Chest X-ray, PA view. Patient: 49 years old, sex M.
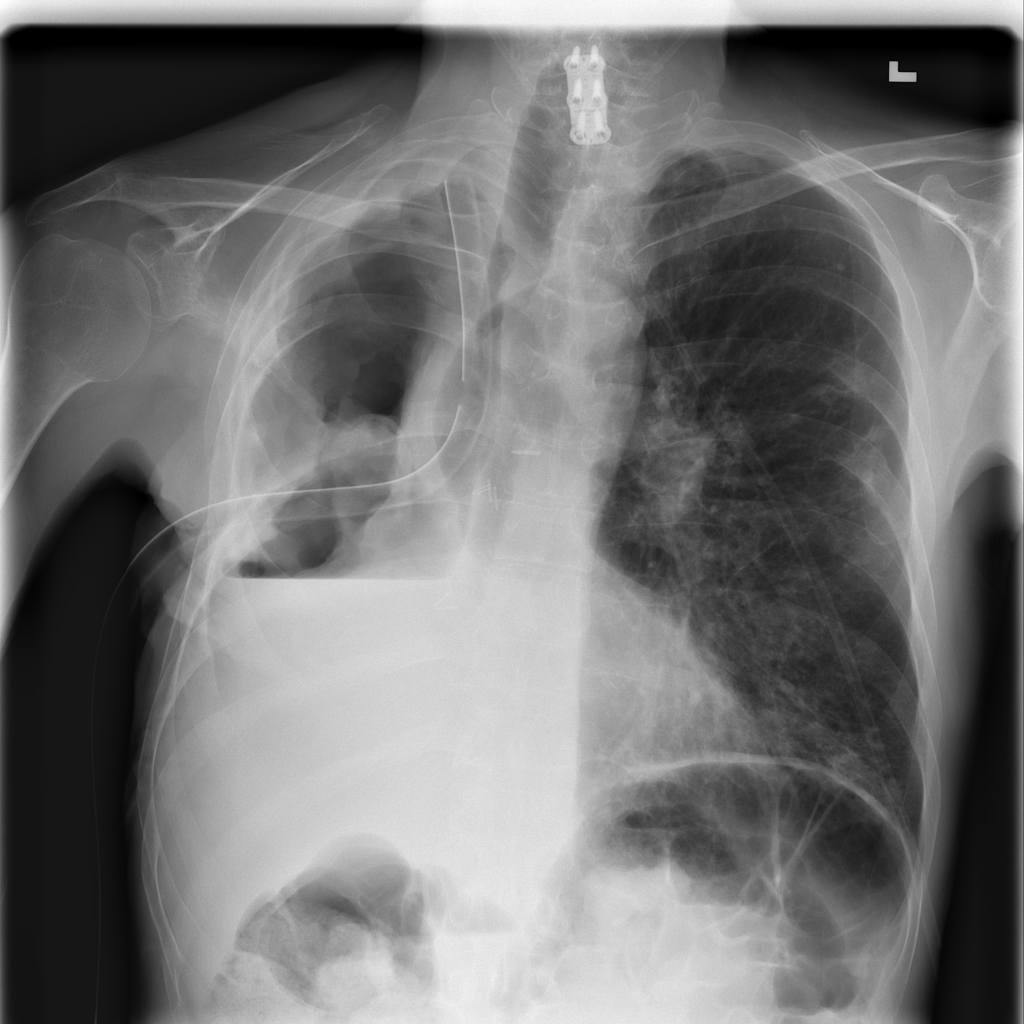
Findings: No Finding